Aerial crown-view tile of a tropical tree (Barro Colorado Island, Panama), acquired 20250414:
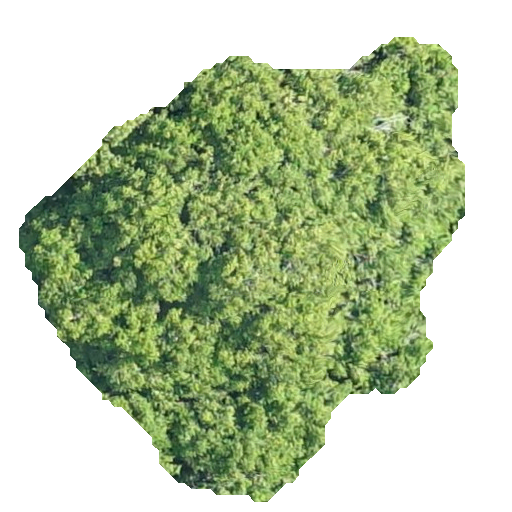
Species: Protium stevensonii
GBIF accepted scientific name: Tetragastris panamensis
Crown area: 202.158 m²